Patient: sex F, age 34
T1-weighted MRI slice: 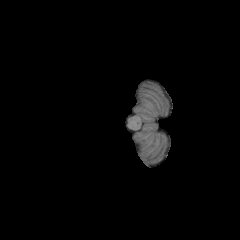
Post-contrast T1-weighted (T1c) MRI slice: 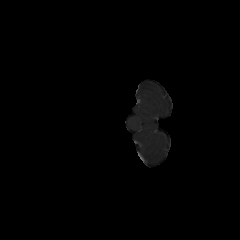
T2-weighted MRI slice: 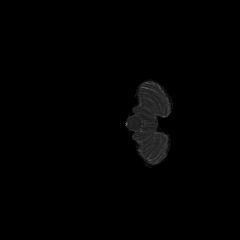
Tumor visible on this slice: no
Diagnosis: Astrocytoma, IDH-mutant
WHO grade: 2